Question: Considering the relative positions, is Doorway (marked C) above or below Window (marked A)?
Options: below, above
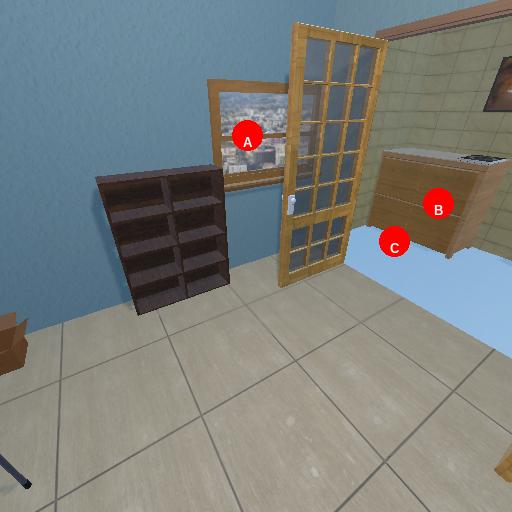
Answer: below